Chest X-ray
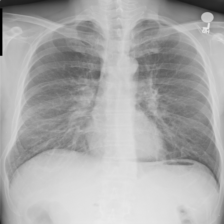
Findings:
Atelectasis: negative
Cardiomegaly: negative
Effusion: negative
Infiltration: negative
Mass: negative
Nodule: negative
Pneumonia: negative
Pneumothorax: negative
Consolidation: negative
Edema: negative
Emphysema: negative
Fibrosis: negative
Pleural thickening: negative
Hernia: negative